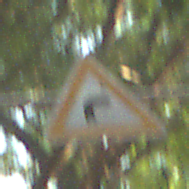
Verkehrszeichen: KurveRechts
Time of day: SunriseSunset
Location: Outdoor (Suburban)
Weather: Clear
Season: NotSpecified
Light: Natural